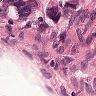
Metastatic tissue present: no